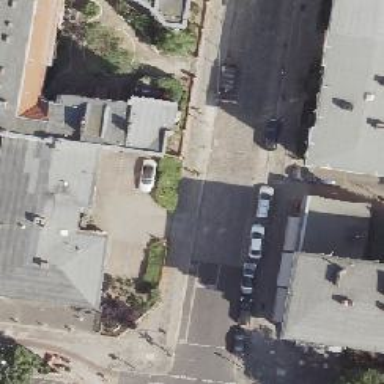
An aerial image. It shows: Residential road with separate sidewalks. Parking is parallel along the curb on both sides.